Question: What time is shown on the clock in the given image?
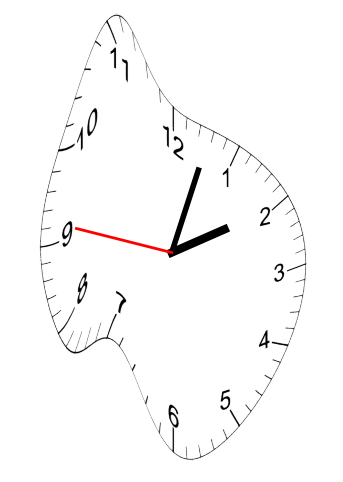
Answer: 02:02:46